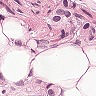
Metastatic tissue present: yes